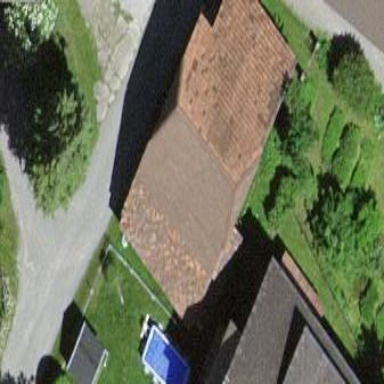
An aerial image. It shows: Rural barn.